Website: macys
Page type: gifting
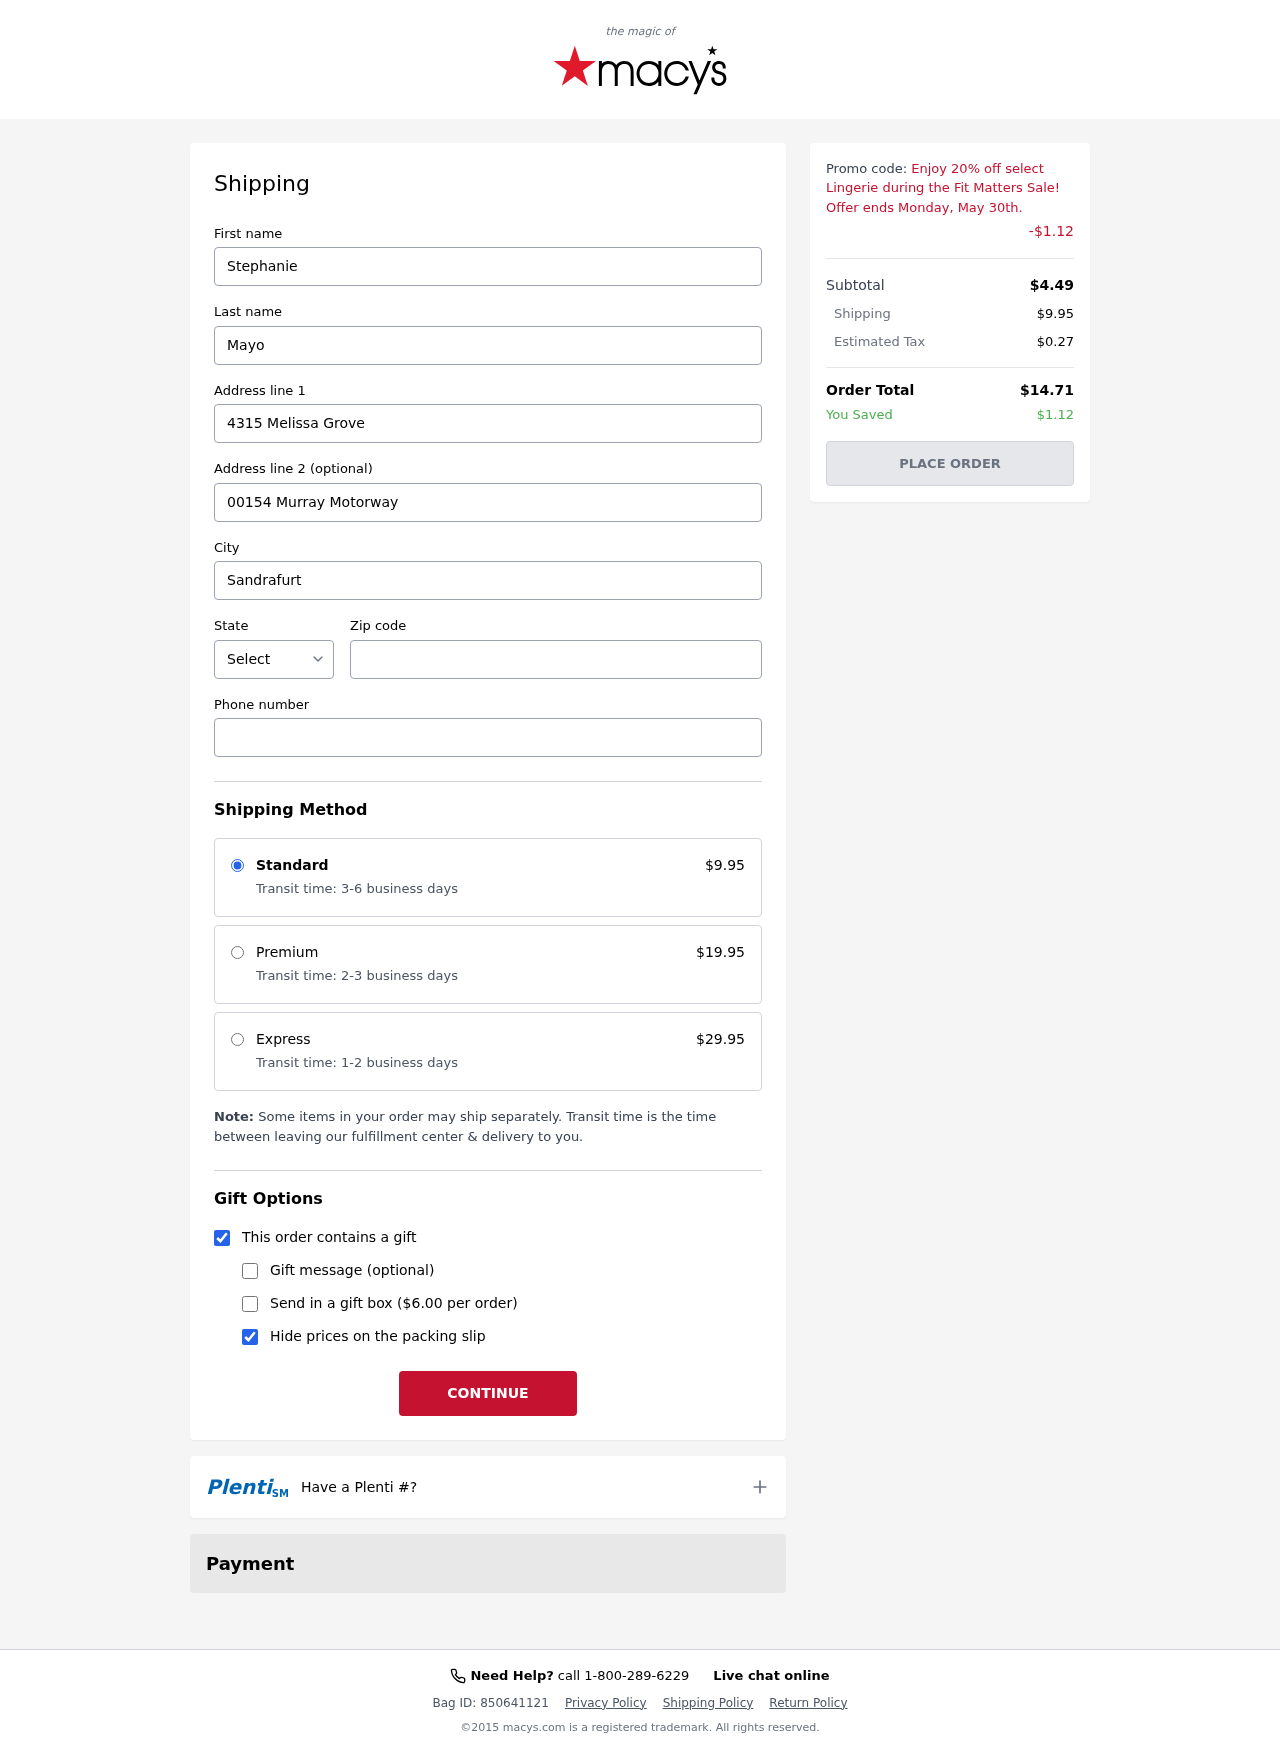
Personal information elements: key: PII_CITY
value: Sandrafurt
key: PII_FIRSTNAME
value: Stephanie
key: PII_LASTNAME
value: Mayo
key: PII_PHONE
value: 6482522873
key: PII_POSTCODE
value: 15721
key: PII_STATE_ABBR
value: HI
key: PII_STREET
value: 4315 Melissa Grove
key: PII_STREET2
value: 00154 Murray Motorway
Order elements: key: ORDER_SHIPPING_COST
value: $9.95
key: ORDER_DISCOUNT
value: -$1.12
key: ORDER_SUBTOTAL
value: $4.49
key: ORDER_TAX
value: $0.27
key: ORDER_TOTAL
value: $14.71
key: ORDER_SAVINGS
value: $1.12